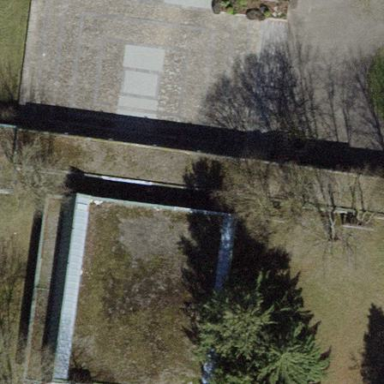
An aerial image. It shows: Building serving as funeral hall.